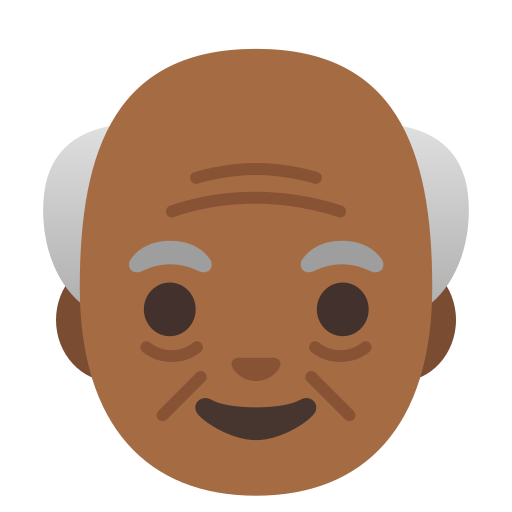
Emoji: 👴🏾